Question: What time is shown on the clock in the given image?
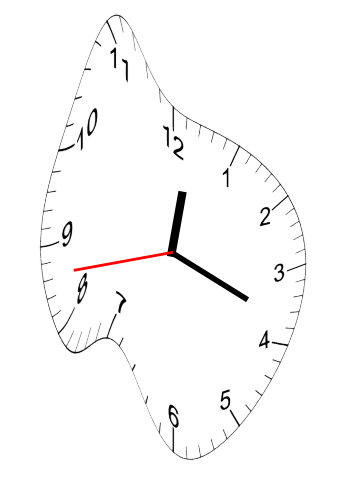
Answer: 12:18:43